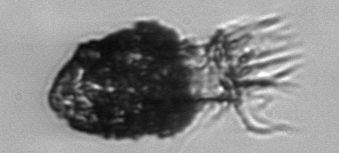
Label: Stenosemella_pacifica